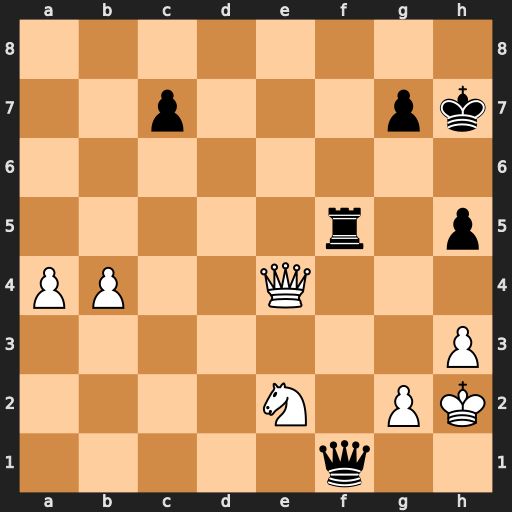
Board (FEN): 8/2p3pk/8/5r1p/PP2Q3/7P/4N1PK/5q2
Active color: w
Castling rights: -
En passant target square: -
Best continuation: Ng3 Qf4 Qxf5+ Qxf5 Nxf5